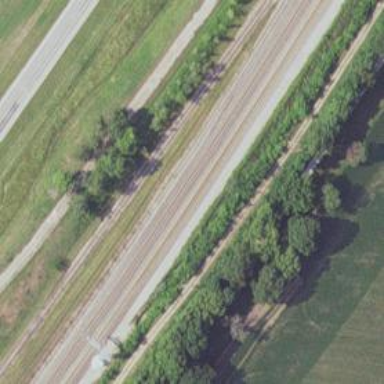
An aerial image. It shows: Railway siding with rails.